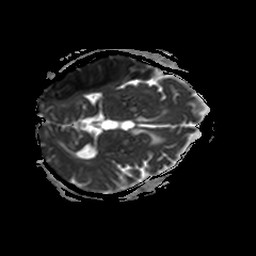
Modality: ADC
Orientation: axial
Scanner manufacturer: philips
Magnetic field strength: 3 T
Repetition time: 3.087 s
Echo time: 0.076 s